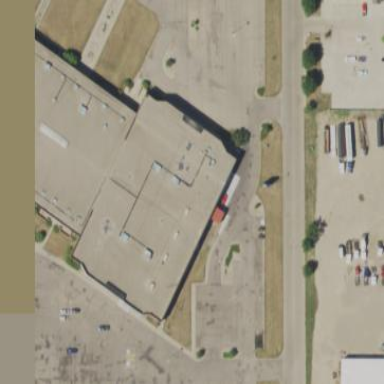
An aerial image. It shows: Retail building.